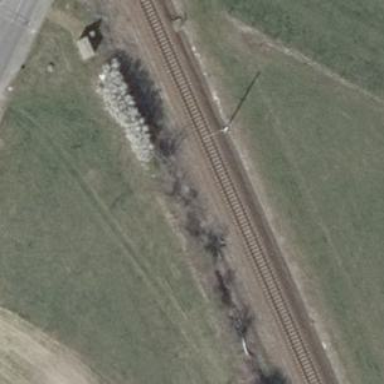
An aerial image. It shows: Railway signal.